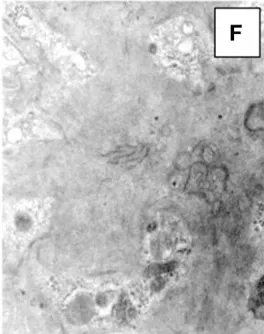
Original magnification, x11500: small occasional residual deposits).
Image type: pathology (h&e)